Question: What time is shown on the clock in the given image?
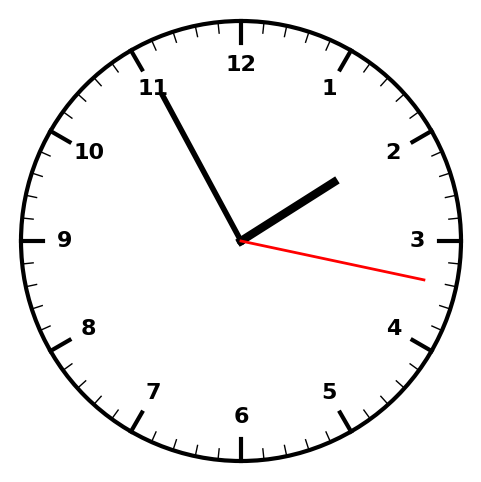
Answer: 01:55:17